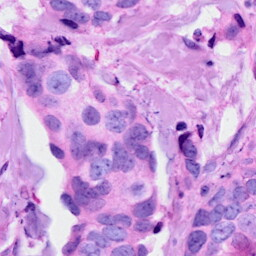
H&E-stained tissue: Breast